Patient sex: M
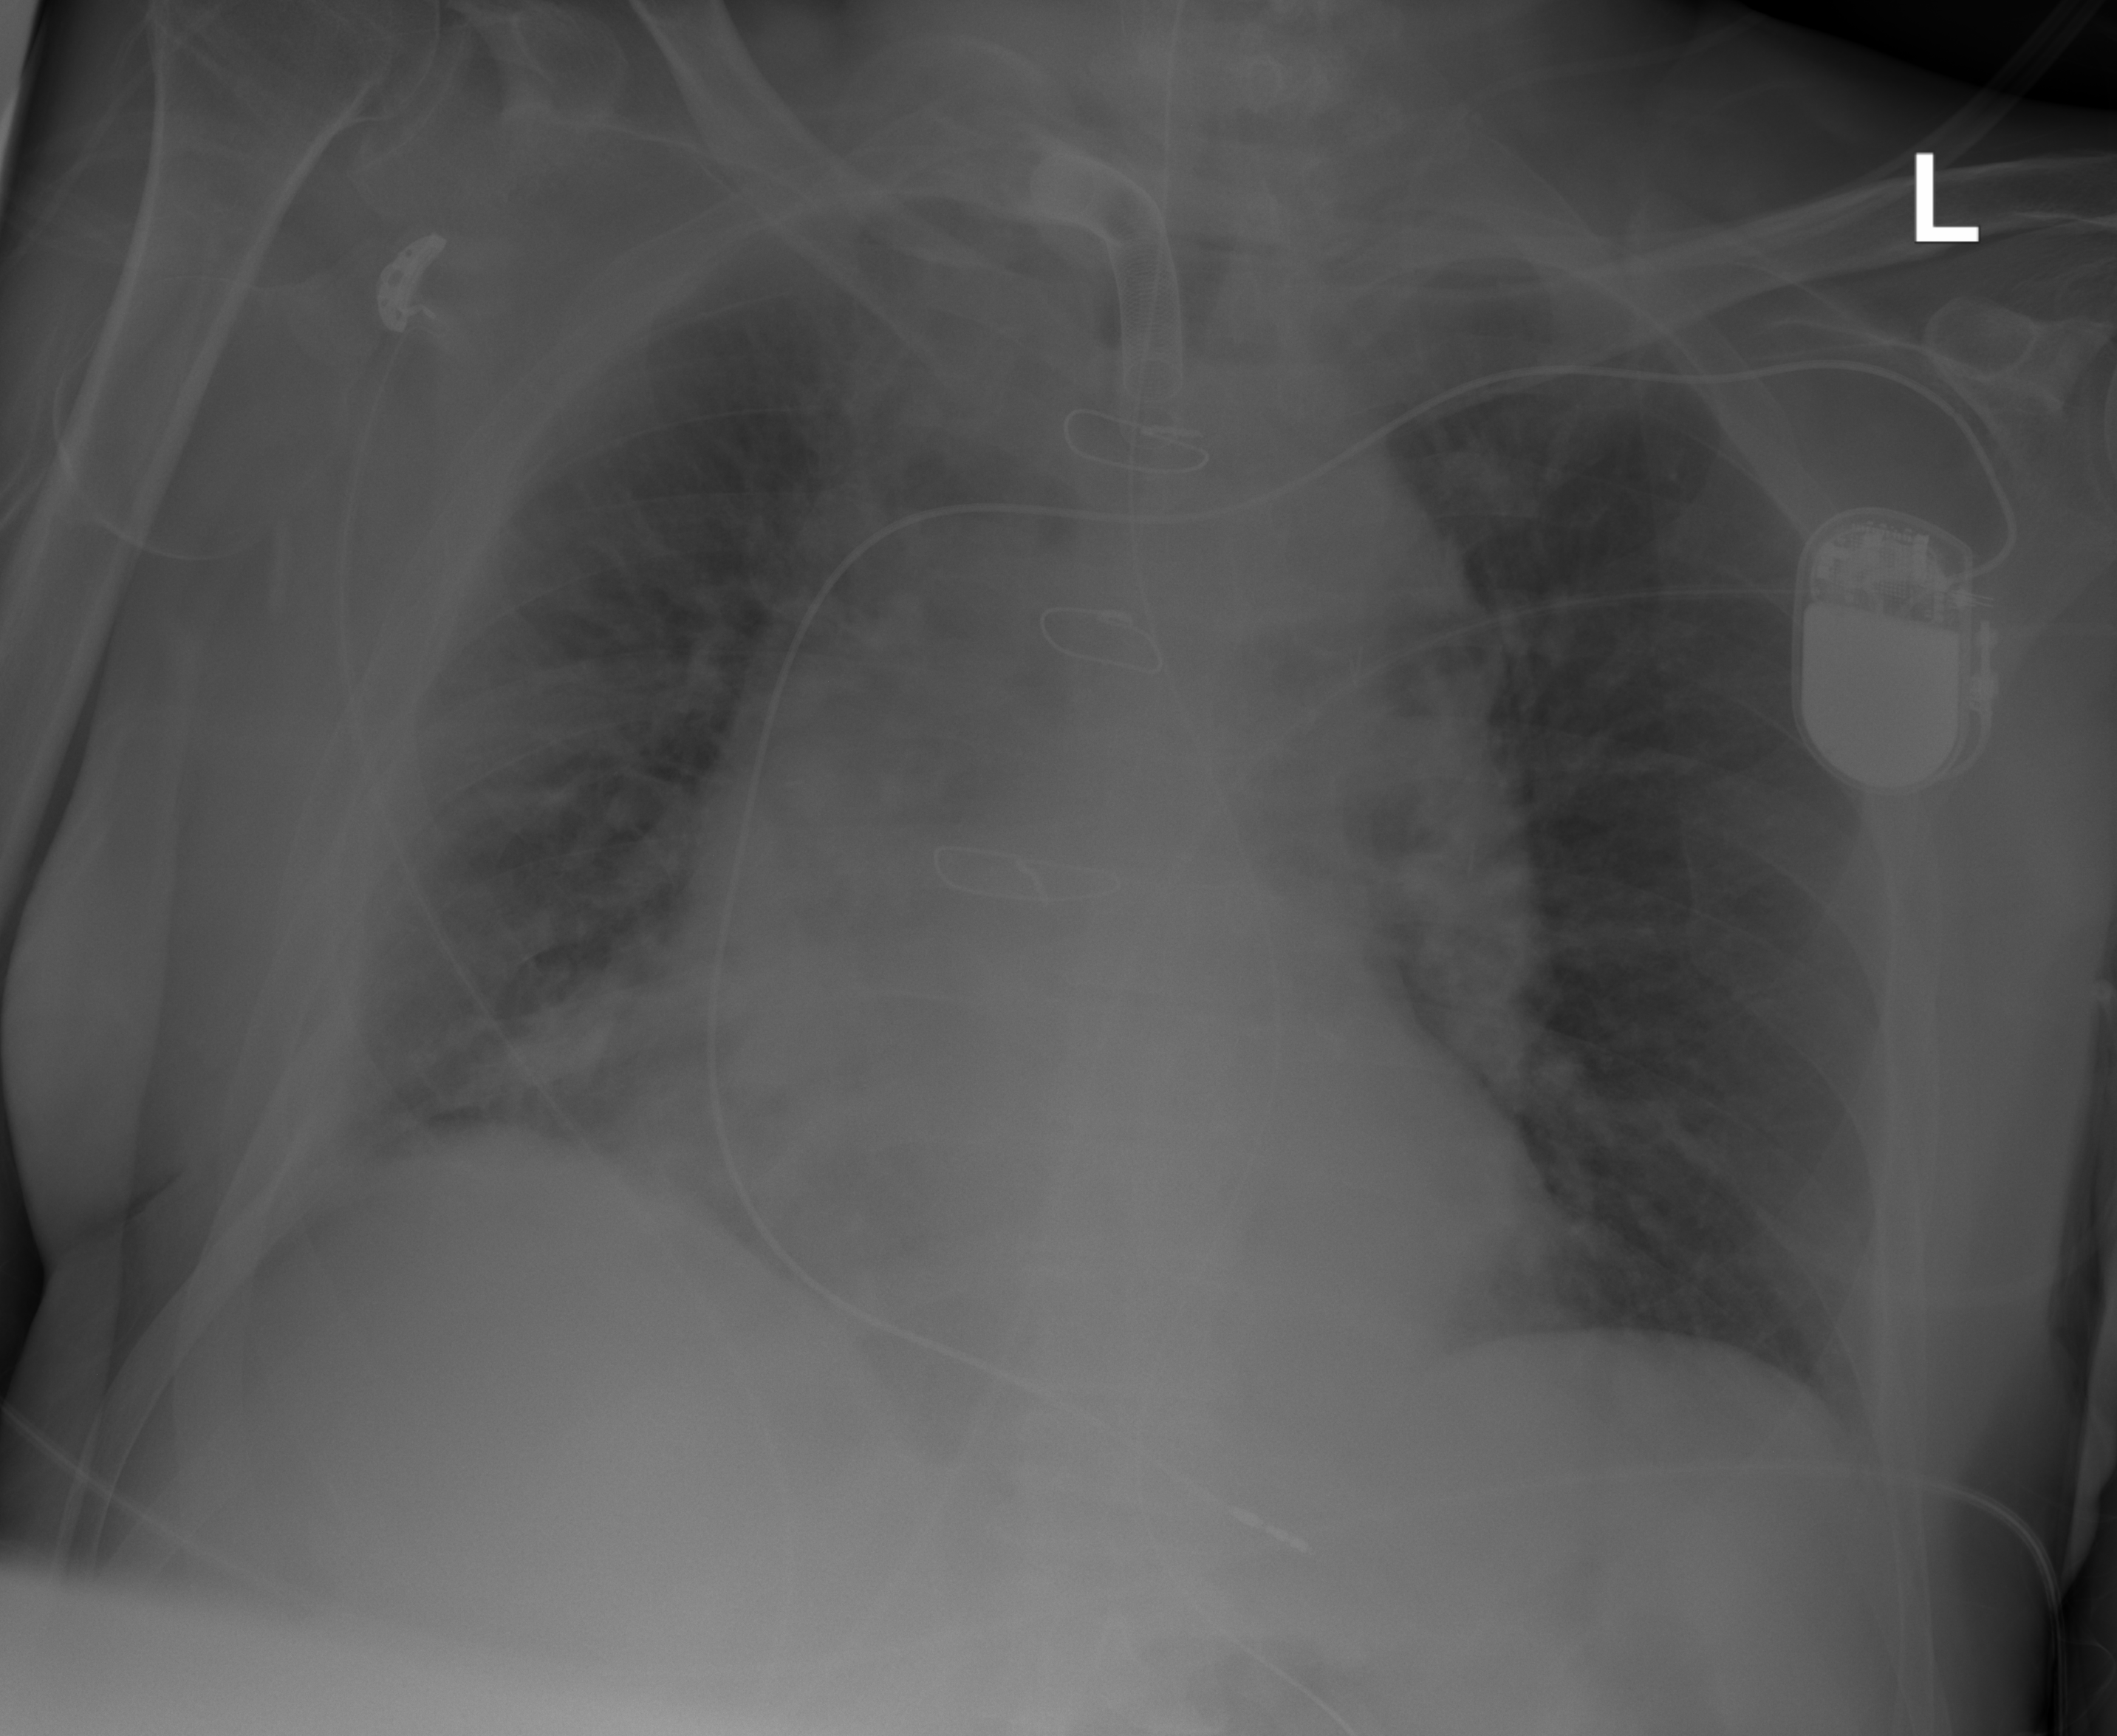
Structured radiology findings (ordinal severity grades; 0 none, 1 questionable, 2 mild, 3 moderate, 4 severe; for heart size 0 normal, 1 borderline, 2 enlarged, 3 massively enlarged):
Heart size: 3
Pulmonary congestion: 2
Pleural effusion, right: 2
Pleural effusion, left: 0
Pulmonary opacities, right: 2
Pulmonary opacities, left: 0
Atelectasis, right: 2
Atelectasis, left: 0